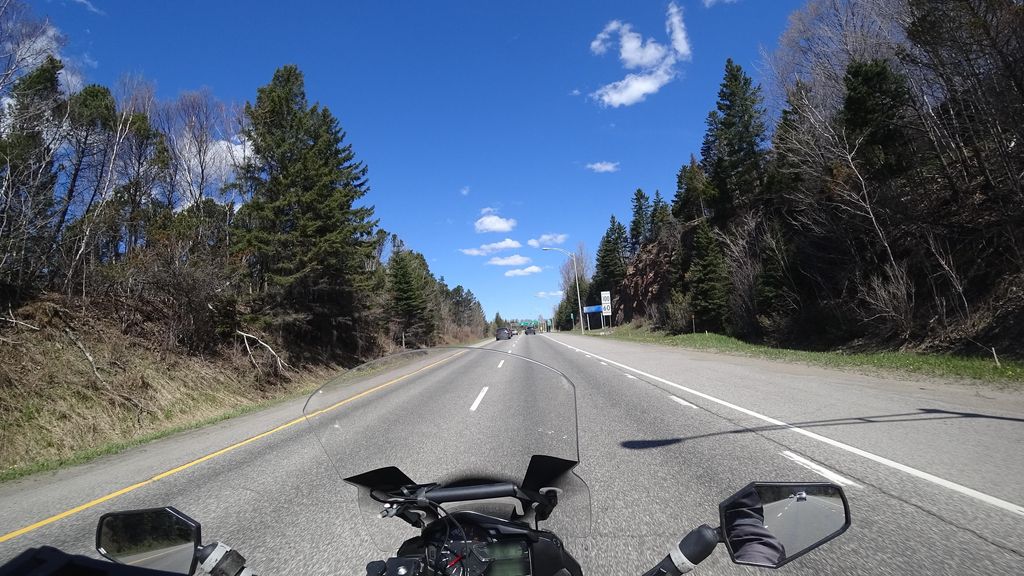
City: quebec_city